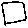
Label: square